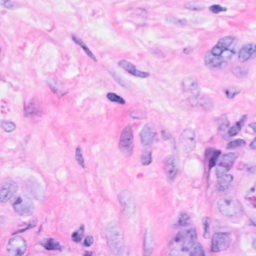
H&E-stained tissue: Breast